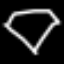
Label: diamond